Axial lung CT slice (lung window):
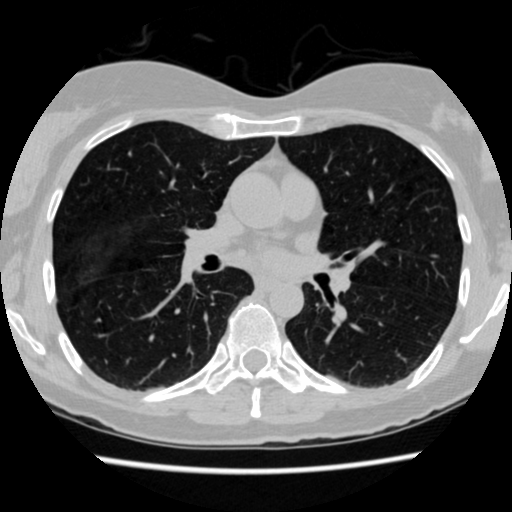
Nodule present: no